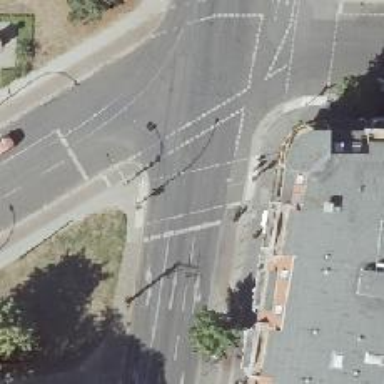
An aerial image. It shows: Secondary road with asphalt surface and cycle track on the right side. It is dual carriageway.